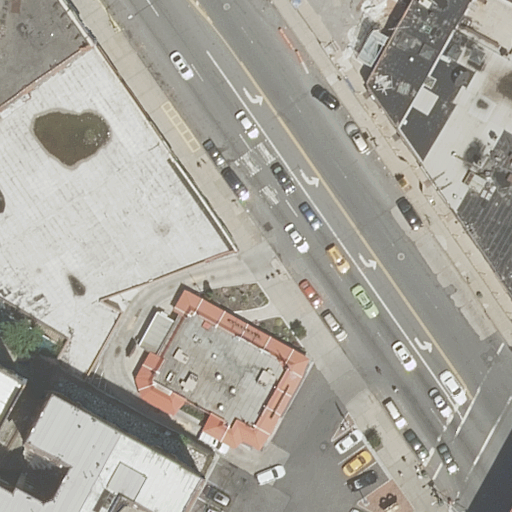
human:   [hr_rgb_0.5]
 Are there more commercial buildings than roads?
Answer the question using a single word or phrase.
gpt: no

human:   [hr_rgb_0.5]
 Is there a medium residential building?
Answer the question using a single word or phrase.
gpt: yes

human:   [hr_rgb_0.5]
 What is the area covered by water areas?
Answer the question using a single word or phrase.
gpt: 0m2

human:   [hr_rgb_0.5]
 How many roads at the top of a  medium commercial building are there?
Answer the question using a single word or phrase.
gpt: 0

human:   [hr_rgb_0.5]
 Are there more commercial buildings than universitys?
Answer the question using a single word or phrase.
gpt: no

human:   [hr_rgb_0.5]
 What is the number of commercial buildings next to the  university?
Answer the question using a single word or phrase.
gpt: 0

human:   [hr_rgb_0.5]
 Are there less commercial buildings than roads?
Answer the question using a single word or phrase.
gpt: yes

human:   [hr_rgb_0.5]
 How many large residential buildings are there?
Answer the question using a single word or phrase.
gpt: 3

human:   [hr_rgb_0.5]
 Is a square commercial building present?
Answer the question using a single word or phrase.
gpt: no

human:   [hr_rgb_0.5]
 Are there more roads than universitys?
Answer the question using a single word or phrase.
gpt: yes

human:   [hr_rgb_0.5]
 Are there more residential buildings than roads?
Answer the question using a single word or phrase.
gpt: no

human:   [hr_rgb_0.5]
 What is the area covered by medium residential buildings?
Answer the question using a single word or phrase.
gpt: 441m2

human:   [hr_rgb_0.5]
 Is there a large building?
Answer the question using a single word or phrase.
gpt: yes

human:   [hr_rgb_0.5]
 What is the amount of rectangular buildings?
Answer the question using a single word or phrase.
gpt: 3

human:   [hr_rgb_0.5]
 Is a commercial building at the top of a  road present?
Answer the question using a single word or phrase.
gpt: no

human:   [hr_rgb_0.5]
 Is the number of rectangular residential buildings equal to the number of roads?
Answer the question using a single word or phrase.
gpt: no

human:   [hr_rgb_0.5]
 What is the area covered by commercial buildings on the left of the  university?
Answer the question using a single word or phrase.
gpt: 0m2

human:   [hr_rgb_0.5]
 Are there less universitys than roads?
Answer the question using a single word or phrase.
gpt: yes

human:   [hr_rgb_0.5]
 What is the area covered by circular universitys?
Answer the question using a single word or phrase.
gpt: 0m2

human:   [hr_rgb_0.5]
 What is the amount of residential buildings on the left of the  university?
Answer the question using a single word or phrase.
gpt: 5

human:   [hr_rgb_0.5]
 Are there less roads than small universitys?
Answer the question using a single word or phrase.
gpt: no

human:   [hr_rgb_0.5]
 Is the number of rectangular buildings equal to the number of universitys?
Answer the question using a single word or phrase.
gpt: no

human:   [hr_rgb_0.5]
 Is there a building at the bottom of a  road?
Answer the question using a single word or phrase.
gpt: yes

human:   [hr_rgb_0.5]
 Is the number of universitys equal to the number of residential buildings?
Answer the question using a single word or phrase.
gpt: no

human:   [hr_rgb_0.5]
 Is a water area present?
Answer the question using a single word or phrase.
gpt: no

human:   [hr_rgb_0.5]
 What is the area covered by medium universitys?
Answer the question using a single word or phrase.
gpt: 0m2

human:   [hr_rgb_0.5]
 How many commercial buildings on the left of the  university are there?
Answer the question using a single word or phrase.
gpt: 0

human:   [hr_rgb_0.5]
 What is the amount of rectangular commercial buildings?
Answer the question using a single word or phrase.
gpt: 0

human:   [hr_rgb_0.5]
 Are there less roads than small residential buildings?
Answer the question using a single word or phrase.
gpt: no

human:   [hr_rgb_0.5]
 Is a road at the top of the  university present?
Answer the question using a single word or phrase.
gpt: no

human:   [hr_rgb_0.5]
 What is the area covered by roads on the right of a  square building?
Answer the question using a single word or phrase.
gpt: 0m2

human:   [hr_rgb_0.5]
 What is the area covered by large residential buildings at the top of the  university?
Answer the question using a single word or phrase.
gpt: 0m2

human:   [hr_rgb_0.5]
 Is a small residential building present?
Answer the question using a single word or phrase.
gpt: yes

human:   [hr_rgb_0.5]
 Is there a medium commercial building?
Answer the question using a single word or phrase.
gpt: no

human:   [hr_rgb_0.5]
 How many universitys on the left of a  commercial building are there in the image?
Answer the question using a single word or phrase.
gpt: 0

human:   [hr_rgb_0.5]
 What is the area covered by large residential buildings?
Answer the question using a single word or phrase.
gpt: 5182m2